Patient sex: F
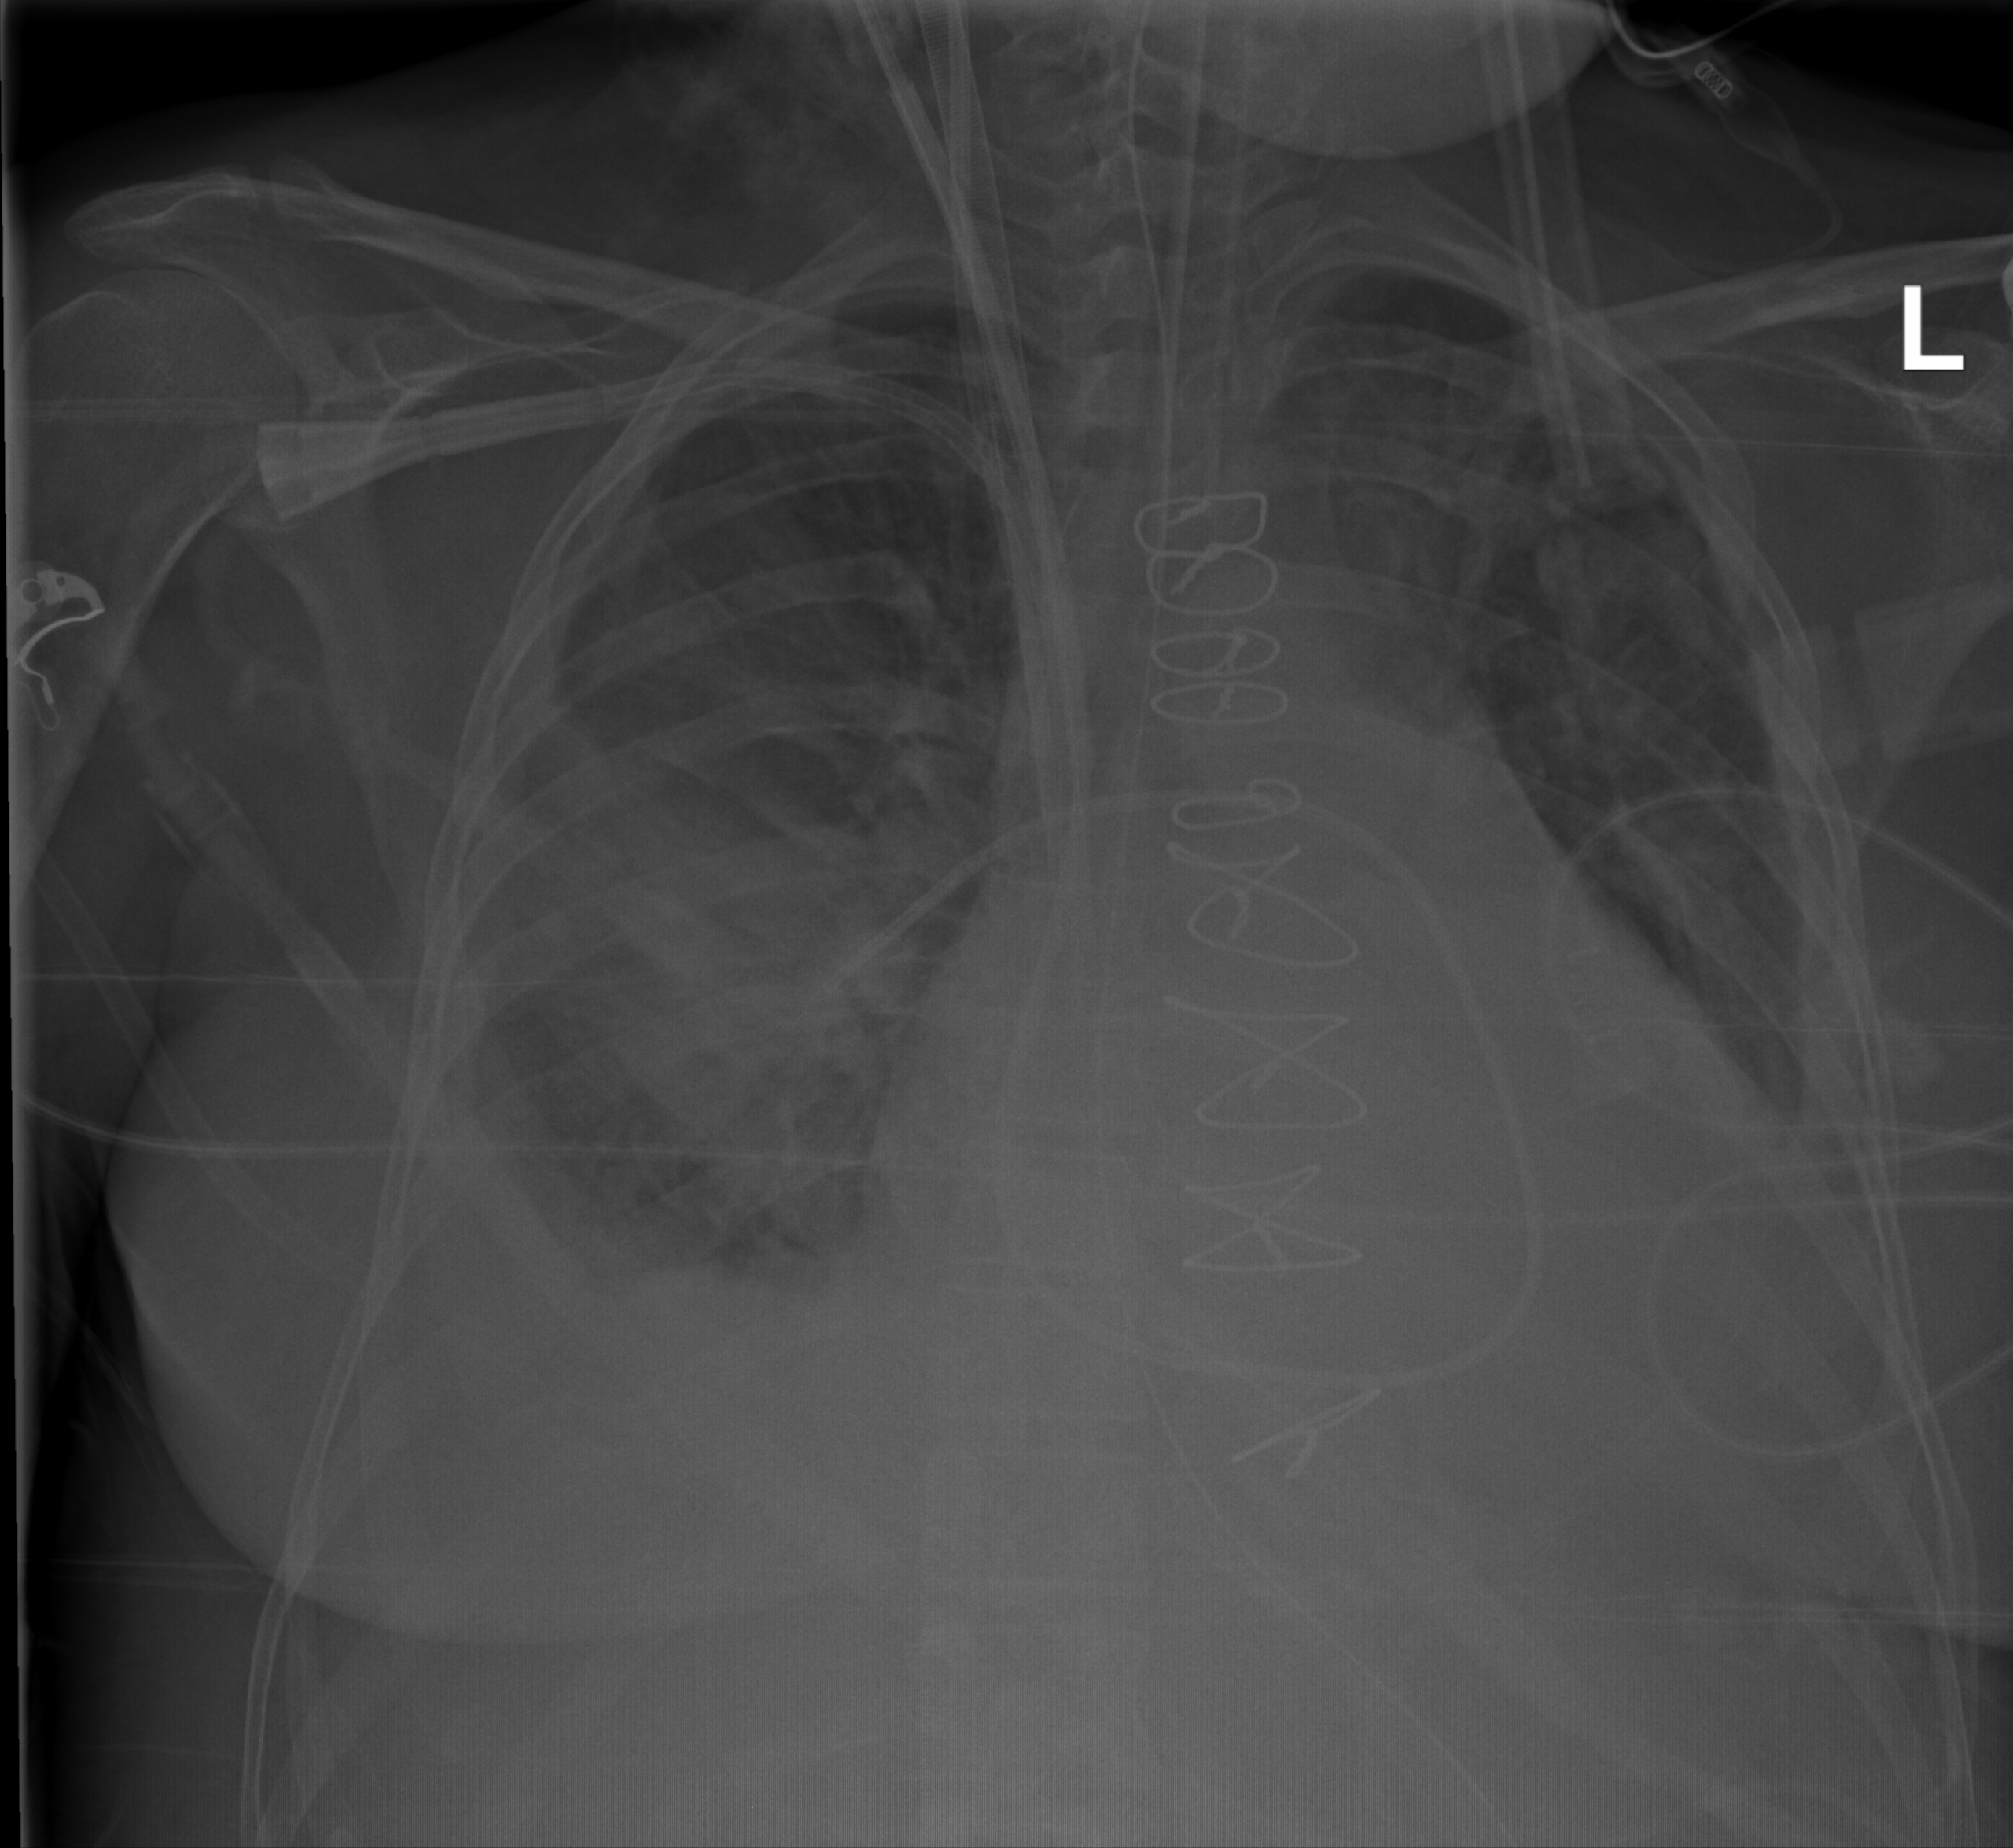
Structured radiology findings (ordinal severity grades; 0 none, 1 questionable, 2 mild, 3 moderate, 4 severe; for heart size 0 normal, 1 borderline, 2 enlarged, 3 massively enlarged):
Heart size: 1
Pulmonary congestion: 2
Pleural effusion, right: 3
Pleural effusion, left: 2
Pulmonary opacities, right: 3
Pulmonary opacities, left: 3
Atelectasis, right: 2
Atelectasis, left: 2